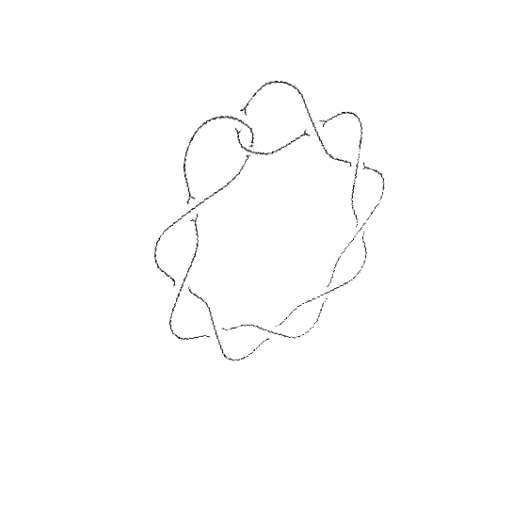
Crossing number: 10